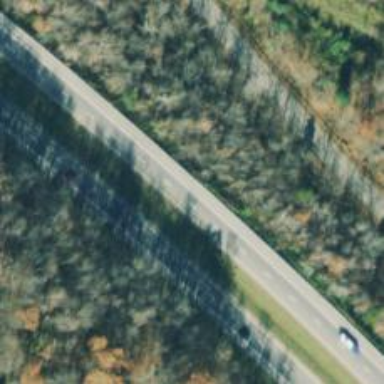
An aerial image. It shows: Trunk highway.